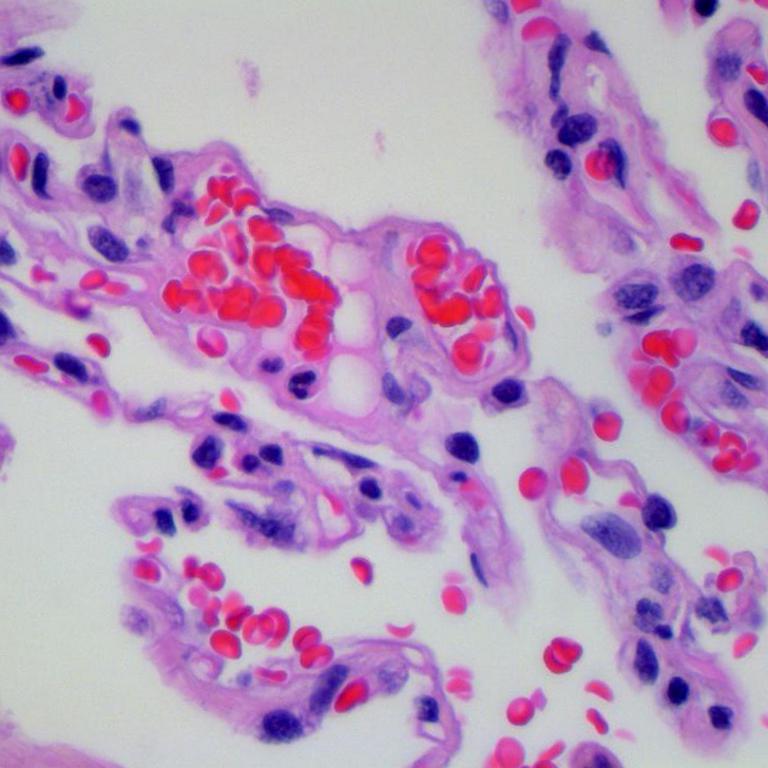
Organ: lung
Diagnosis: benign